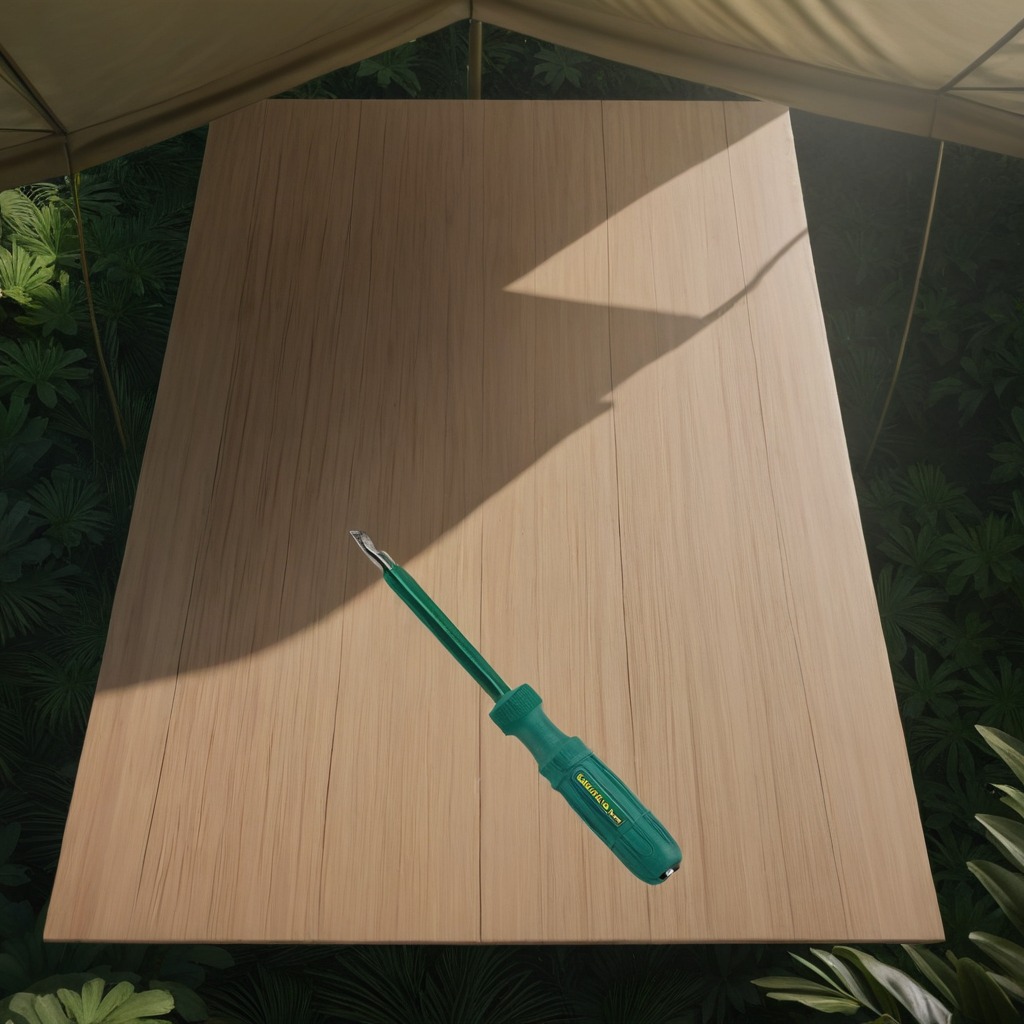
A screwdriver is lying on the wooden table inside a jungle field workshop tent humid ambient light worn but.